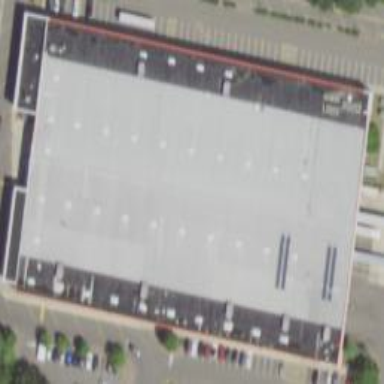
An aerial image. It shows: Commercial building.